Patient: sex M, age 52
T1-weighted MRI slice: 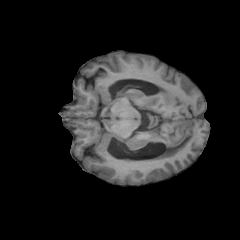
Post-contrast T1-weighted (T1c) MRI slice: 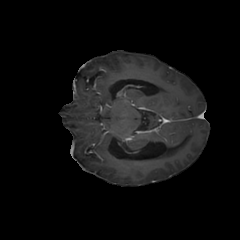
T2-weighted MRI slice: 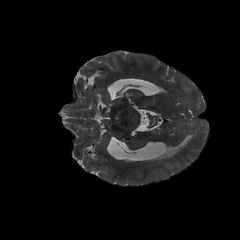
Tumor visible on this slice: no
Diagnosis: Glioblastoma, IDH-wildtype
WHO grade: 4